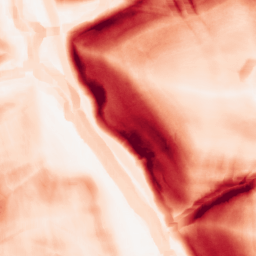
Category: morphological
Decomposition family: morphological_square
Decomposition parameters: operation: gradient
size: 10
Upsampling method: regularized
Upsampling parameters: scale: 2
lambda_reg: 0.001
Upsampling scale: 2